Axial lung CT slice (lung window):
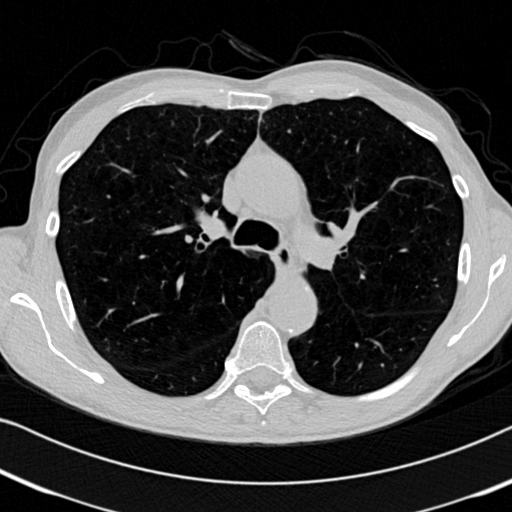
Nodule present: no